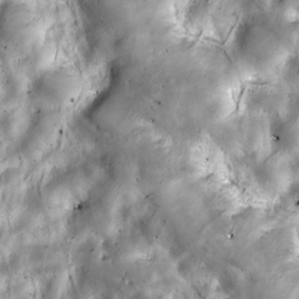
Label: non_frost